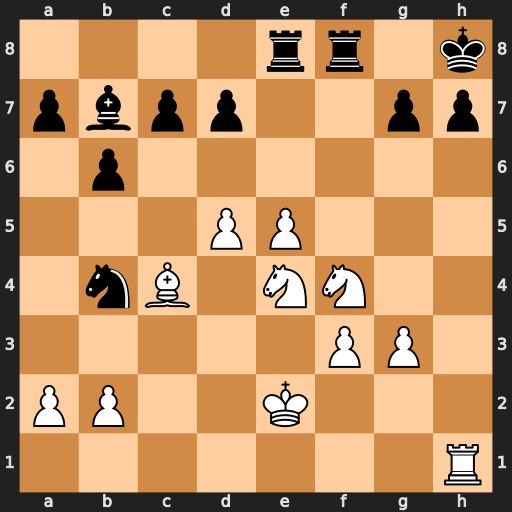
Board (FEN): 4rr1k/pbpp2pp/1p6/3PP3/1nB1NN2/5PP1/PP2K3/7R
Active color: w
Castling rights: -
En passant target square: -
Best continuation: Ng6+ Kg8 d6+ Bd5 Bxd5+ Nxd5 Nxf8